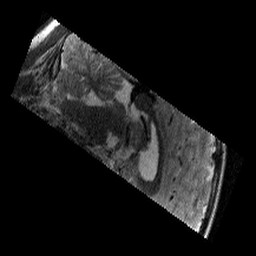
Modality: T2w
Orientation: sagittal
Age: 11
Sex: male
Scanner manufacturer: siemens
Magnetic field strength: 3 T
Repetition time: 9.23 s
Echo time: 0.067 s